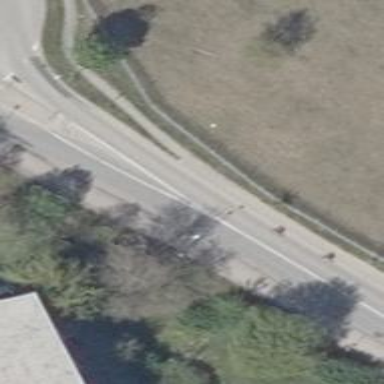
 featuring cycle track on the right side."